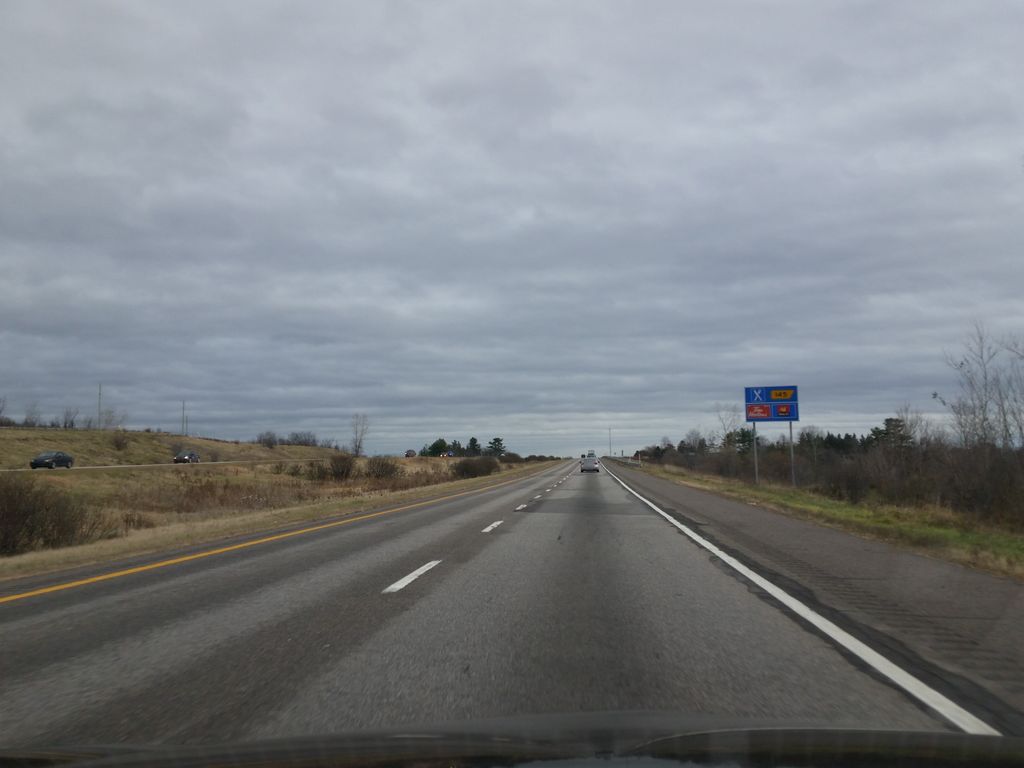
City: ottawa-gatineau